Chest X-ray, PA view. Patient: 34 years old, sex M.
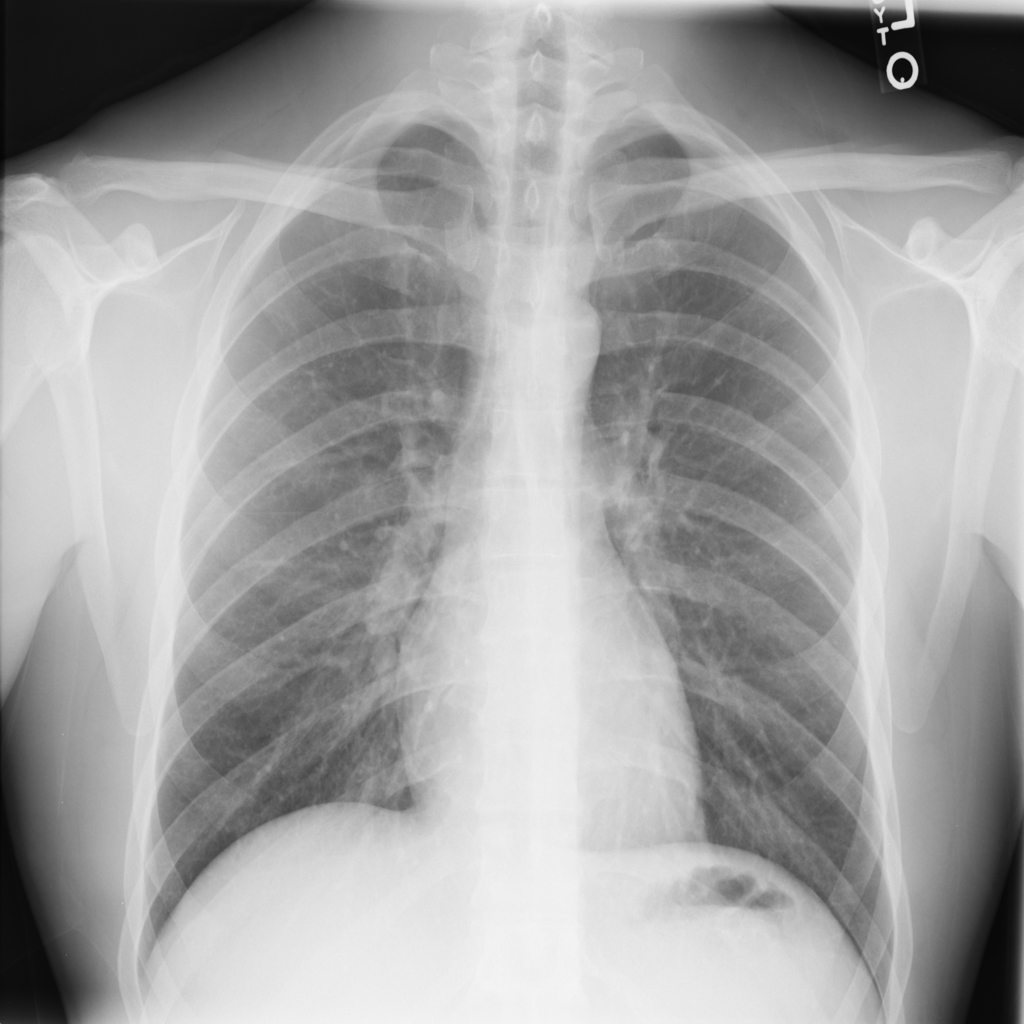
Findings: No Finding